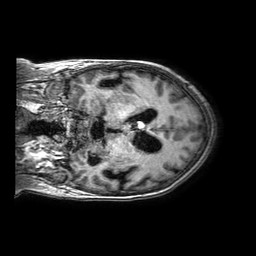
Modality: T1w
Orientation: coronal
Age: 54
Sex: female
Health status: ill
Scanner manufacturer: philips
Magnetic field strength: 3 T
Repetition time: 0.006688 s
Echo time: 0.003013 s